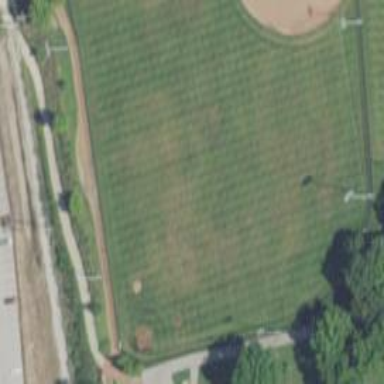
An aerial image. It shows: Baseball pitch for leisure land activities.